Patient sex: M
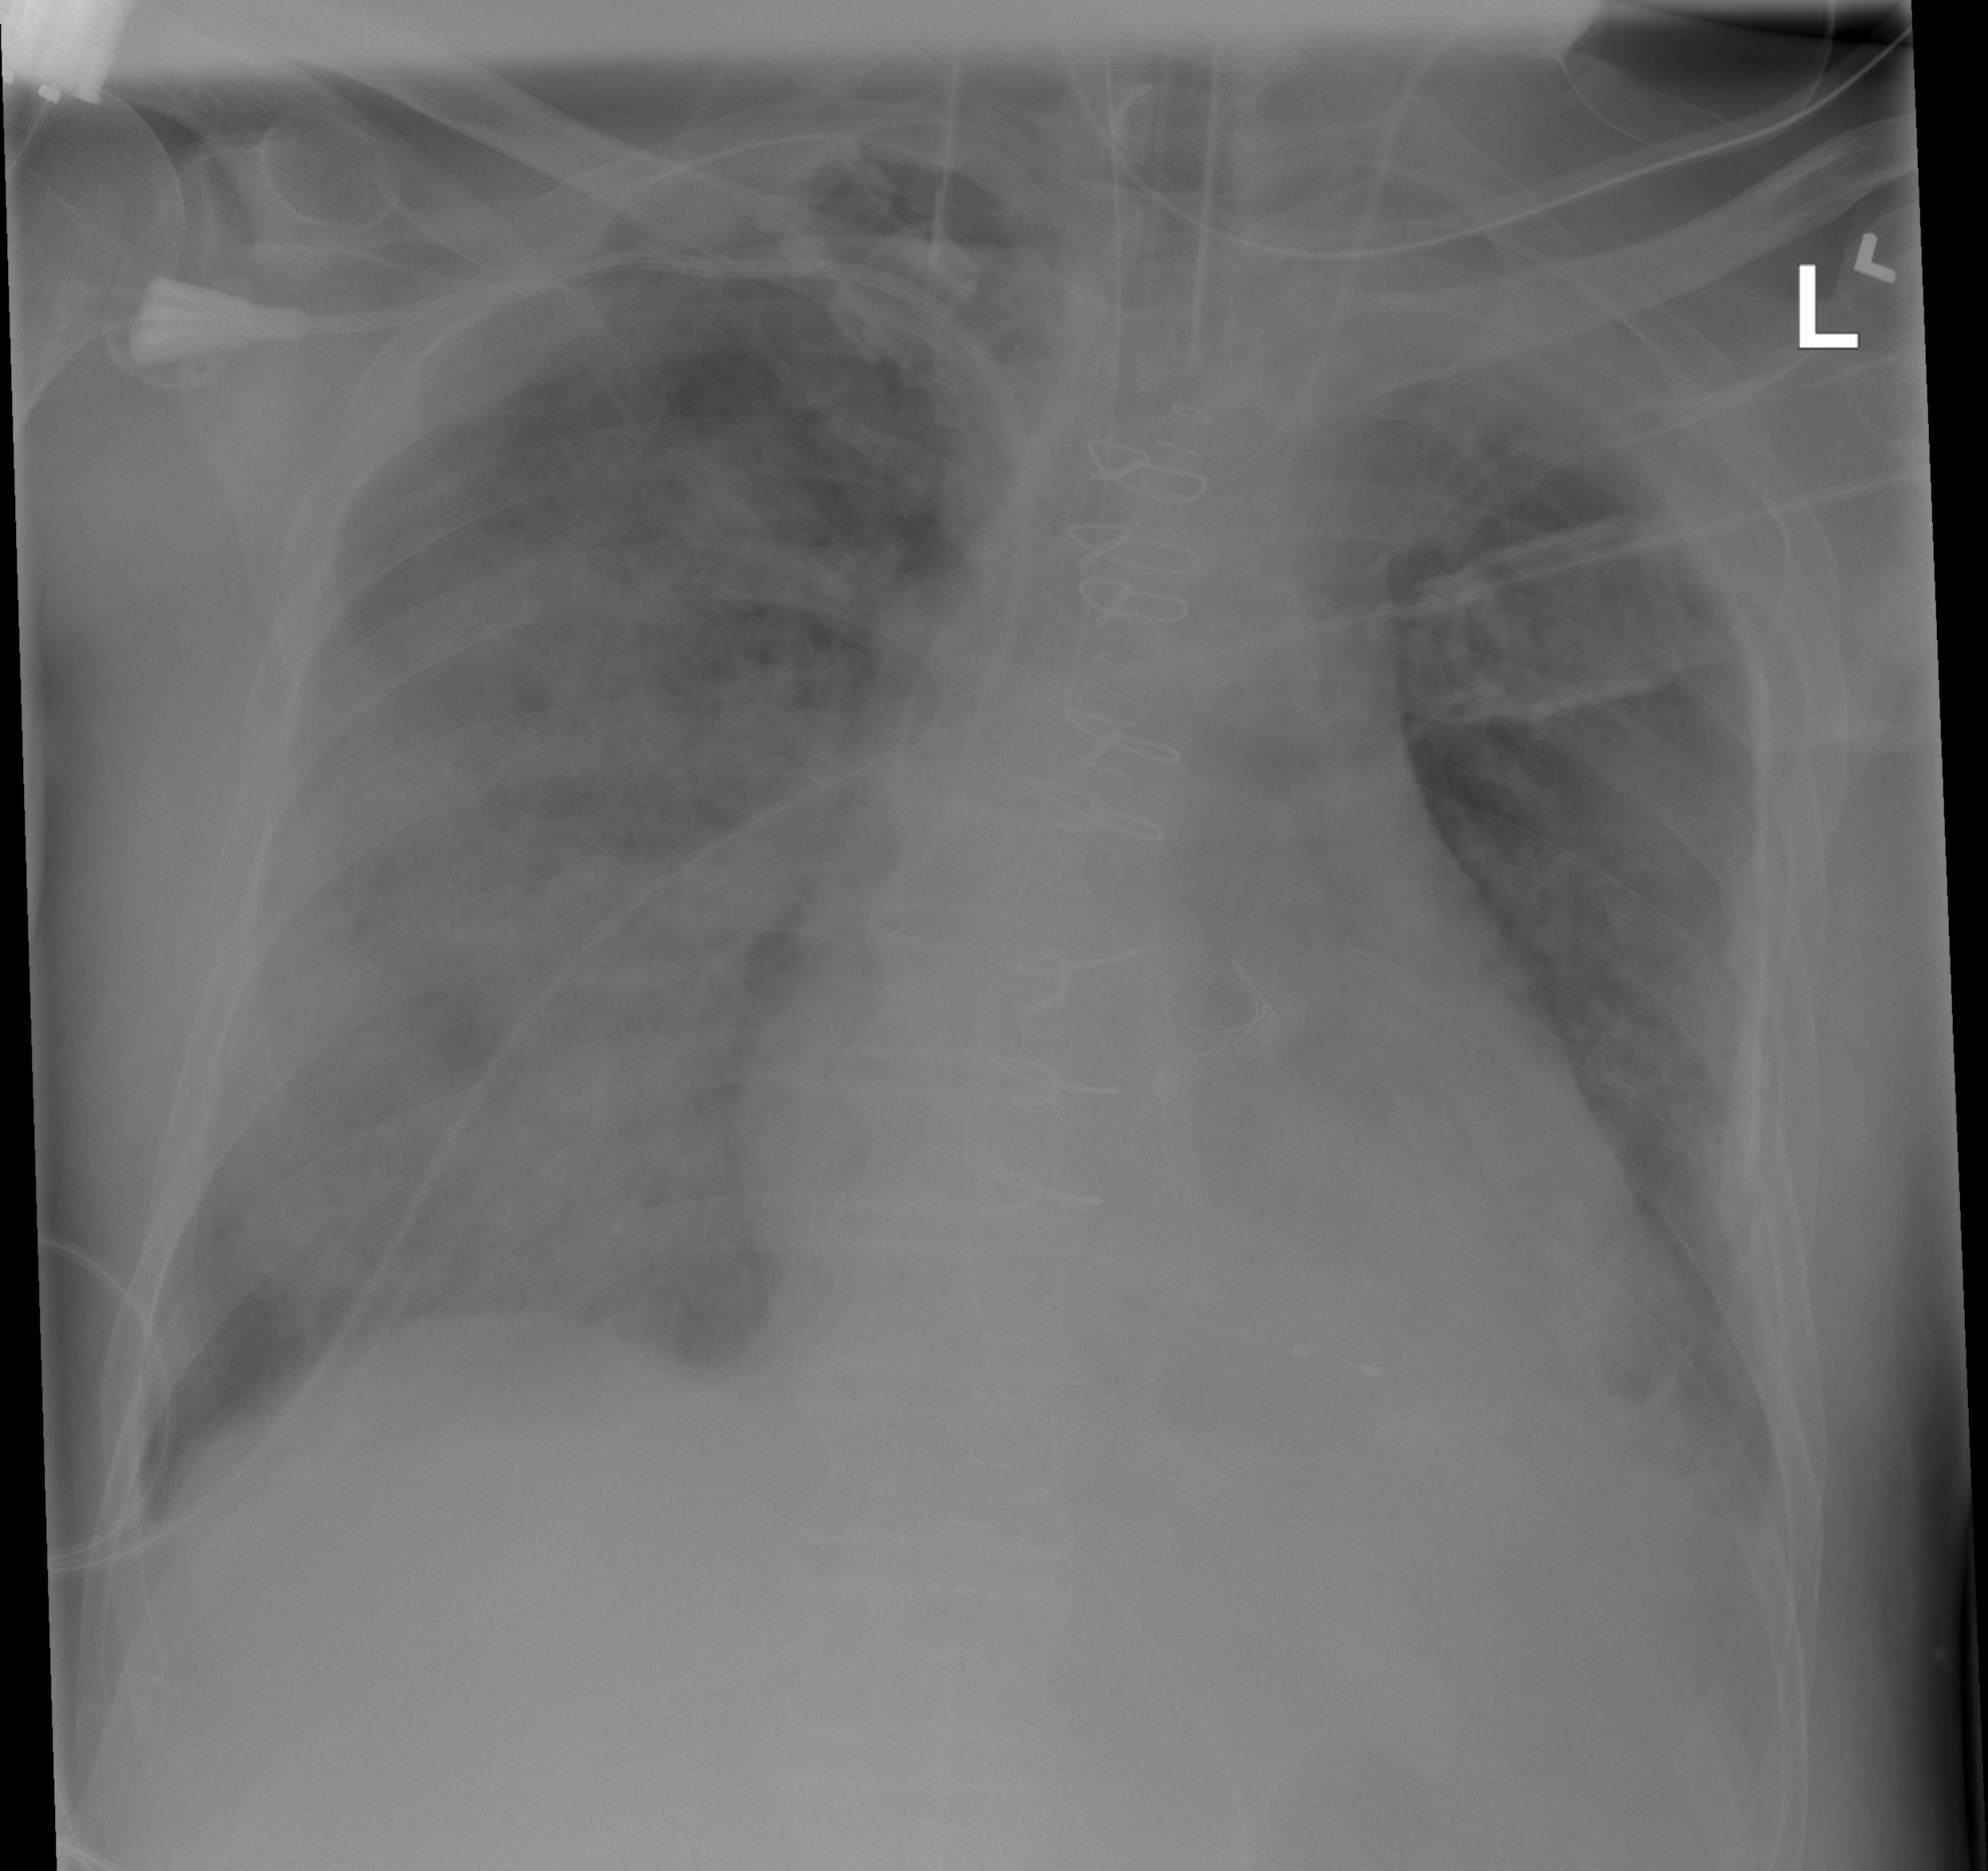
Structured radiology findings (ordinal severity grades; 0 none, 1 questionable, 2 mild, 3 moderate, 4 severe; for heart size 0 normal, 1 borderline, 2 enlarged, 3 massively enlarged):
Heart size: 2
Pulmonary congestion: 2
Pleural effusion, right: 0
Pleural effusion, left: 1
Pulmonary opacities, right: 3
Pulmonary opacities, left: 2
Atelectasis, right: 2
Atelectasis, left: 2